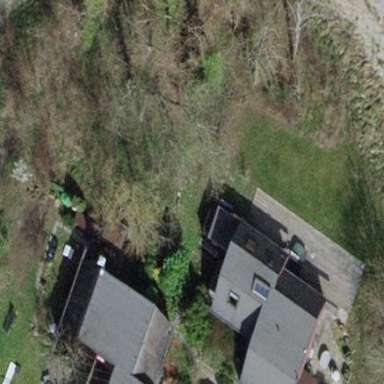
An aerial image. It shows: Garden surrounded by fence.